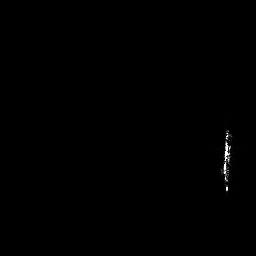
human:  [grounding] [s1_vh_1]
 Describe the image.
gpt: In the satellite image, there is  <ref>1 medium ship </ref> <box>[[85, 47, 89, 75, 0]]</box> located at right.